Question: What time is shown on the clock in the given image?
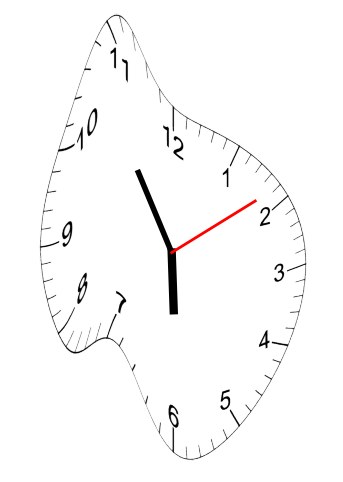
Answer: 05:54:09